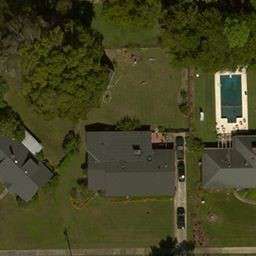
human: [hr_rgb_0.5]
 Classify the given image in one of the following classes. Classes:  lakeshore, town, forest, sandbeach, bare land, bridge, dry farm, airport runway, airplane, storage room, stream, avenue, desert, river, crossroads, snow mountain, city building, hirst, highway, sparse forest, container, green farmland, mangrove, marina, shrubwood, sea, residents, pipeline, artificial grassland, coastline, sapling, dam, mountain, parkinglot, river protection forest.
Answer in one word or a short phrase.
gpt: residents